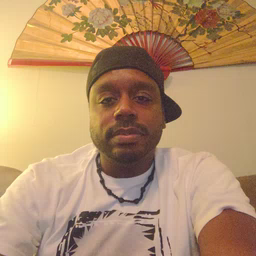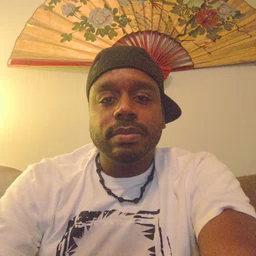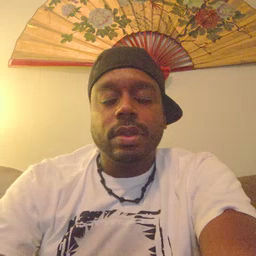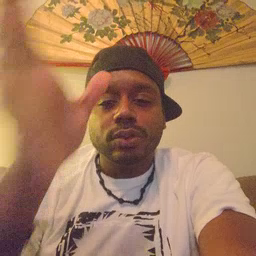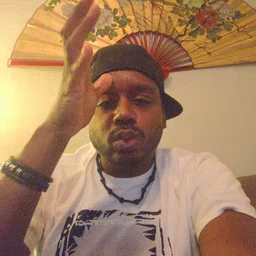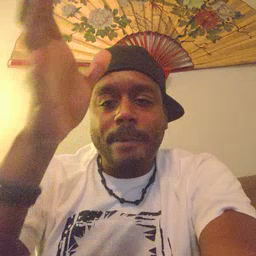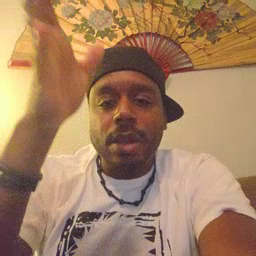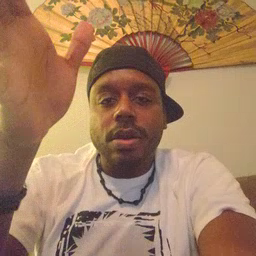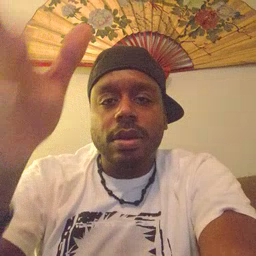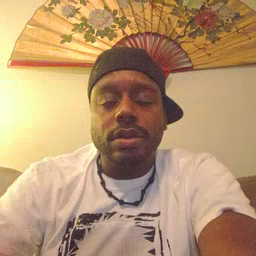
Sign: grandpa